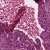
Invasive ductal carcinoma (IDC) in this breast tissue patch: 1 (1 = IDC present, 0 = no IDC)